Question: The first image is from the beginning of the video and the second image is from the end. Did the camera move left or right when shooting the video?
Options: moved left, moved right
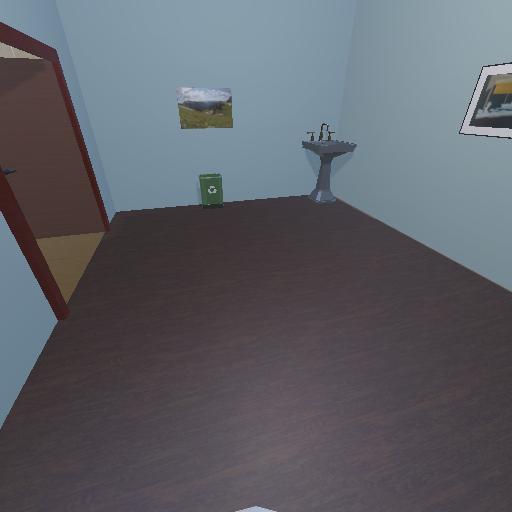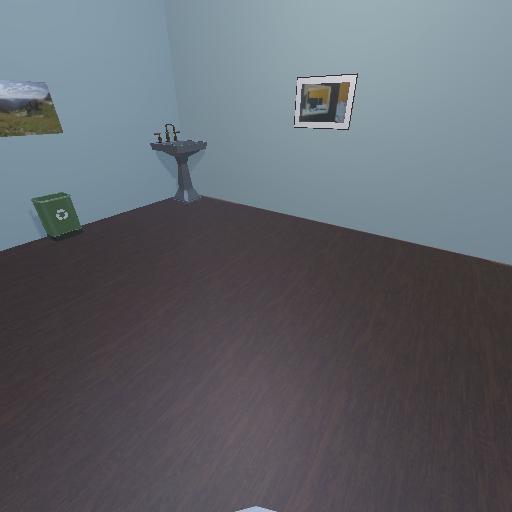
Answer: moved left